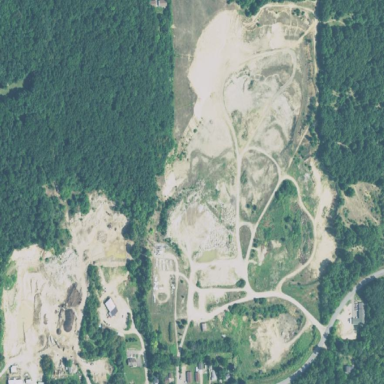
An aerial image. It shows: Quarry area marked as mine.